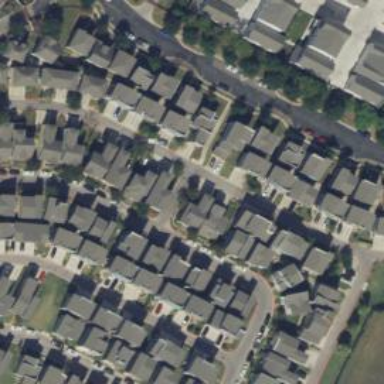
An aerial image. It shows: Living street.